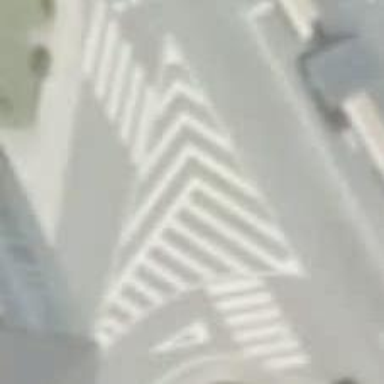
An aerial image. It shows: Uncontrolled crossing with pedestrian island.